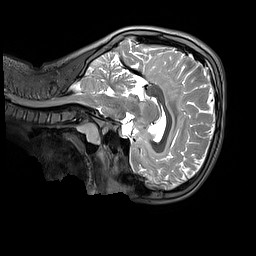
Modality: T2w
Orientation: sagittal
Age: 9
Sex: male
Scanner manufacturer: siemens
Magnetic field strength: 3 T
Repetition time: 3.2 s
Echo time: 0.408 s